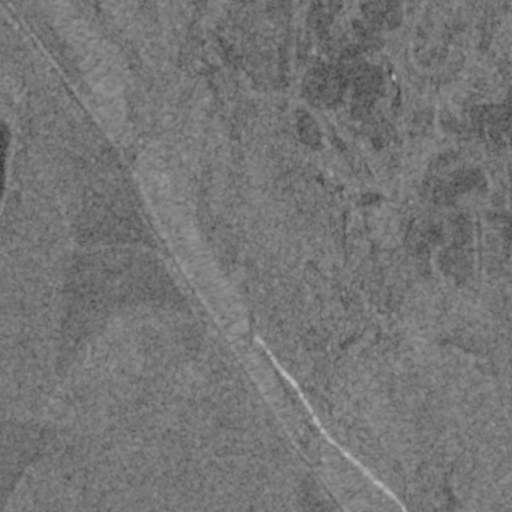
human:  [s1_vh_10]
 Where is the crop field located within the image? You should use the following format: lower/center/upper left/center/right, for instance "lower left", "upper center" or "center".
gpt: The crop field is located in the upper left of the image.
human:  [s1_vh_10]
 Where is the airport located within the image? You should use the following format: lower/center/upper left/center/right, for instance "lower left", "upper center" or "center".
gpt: There is no airport in the image.

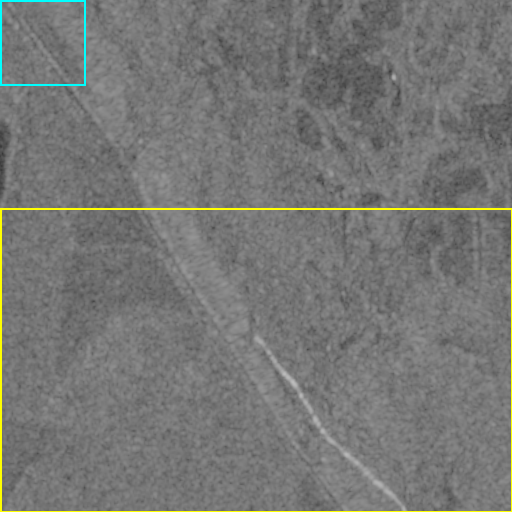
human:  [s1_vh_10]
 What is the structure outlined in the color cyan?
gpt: The structure outlined in cyan is a crop field.
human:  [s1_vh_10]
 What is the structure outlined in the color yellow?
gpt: The structure outlined in yellow is a power plant.
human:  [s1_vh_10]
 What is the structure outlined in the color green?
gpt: There is no green outline.